Field crop: tomato
Growth stage: 1
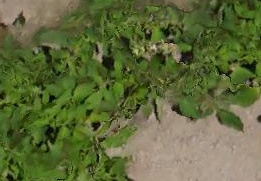
Species: tomato